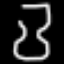
Label: hourglass